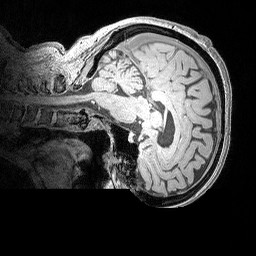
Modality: MP2RAGE
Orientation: sagittal
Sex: female
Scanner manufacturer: siemens
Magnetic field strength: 3 T
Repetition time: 5 s
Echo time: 0.00292 s